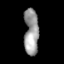
Tissue: skin
Cell type: Fibroblasts
Senescence score: 0.6895
Nuclear area (px): 663
Mean DAPI intensity: 153.267